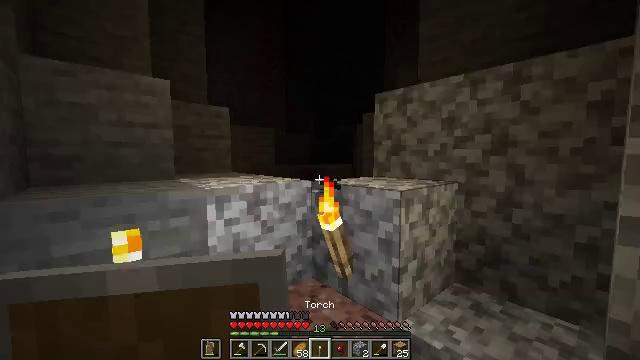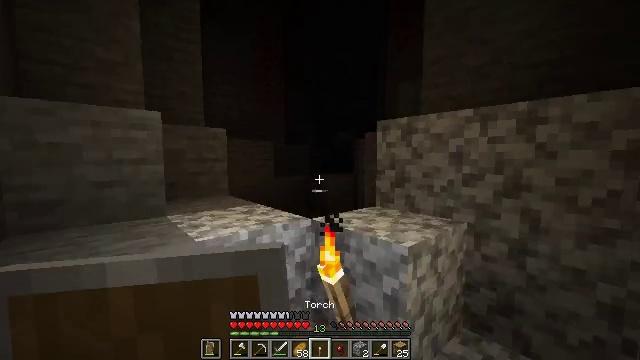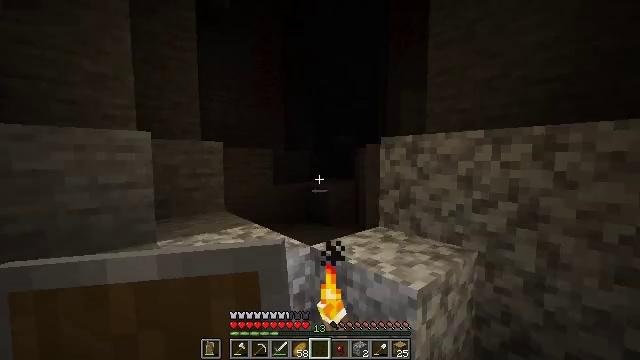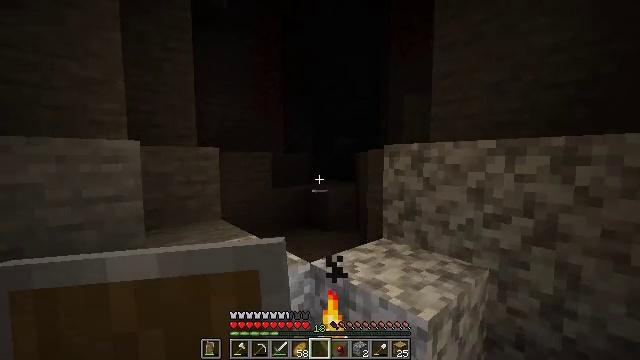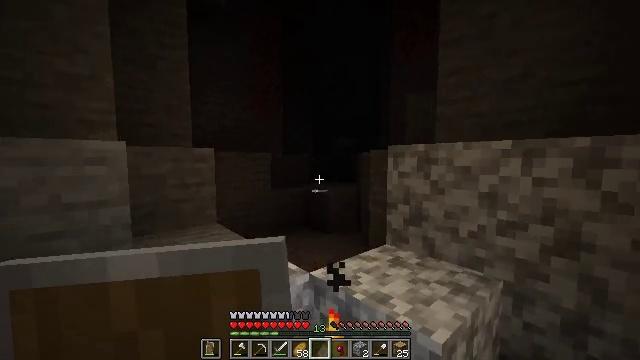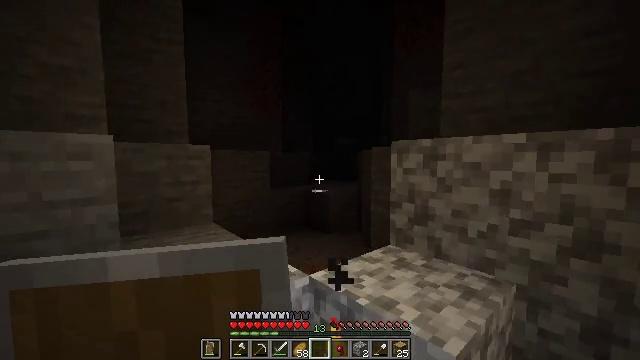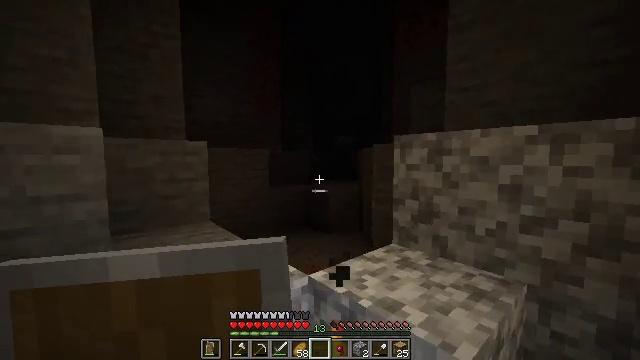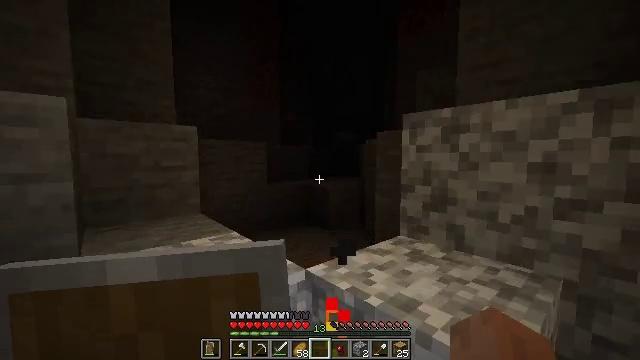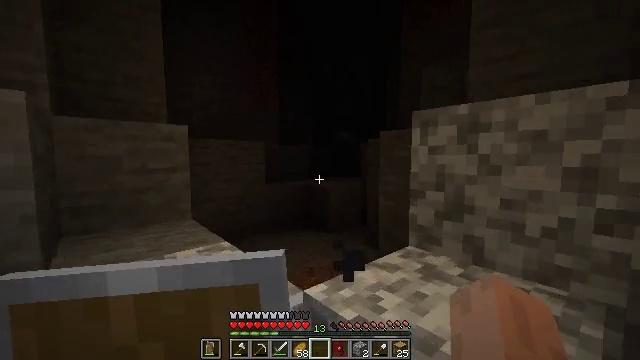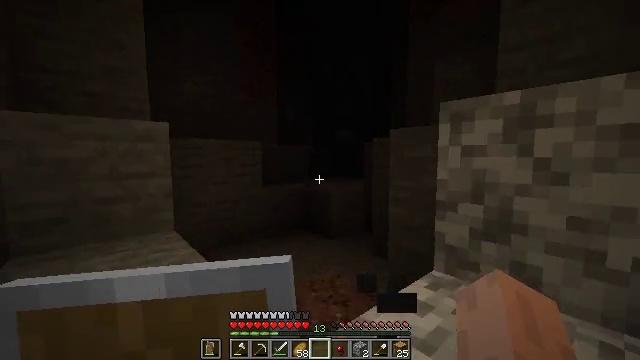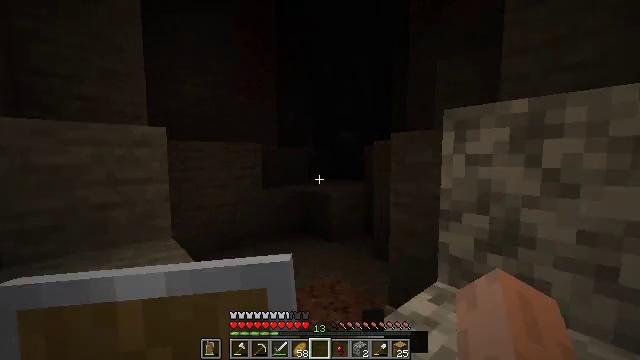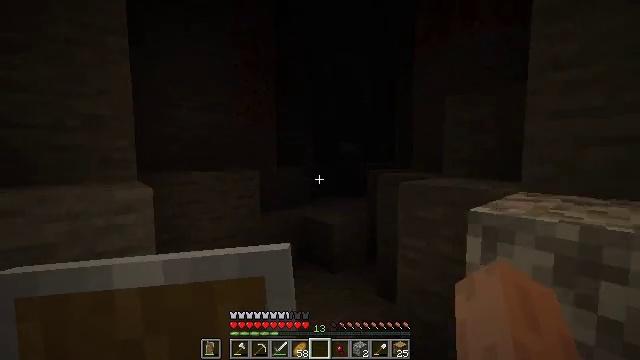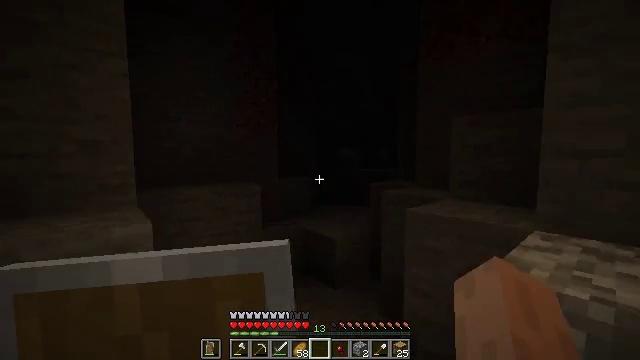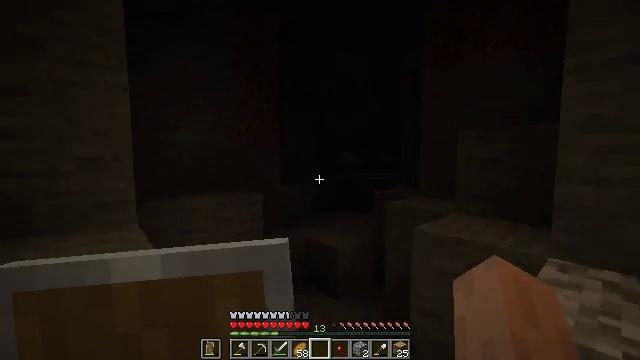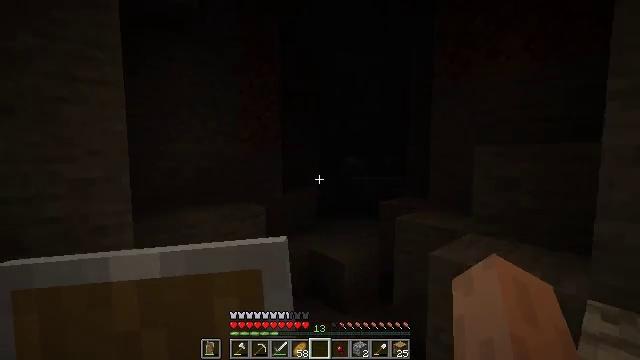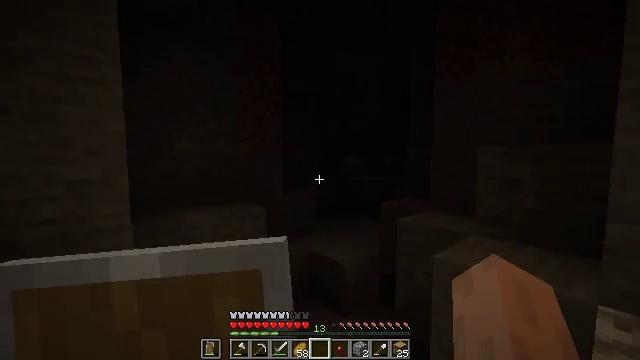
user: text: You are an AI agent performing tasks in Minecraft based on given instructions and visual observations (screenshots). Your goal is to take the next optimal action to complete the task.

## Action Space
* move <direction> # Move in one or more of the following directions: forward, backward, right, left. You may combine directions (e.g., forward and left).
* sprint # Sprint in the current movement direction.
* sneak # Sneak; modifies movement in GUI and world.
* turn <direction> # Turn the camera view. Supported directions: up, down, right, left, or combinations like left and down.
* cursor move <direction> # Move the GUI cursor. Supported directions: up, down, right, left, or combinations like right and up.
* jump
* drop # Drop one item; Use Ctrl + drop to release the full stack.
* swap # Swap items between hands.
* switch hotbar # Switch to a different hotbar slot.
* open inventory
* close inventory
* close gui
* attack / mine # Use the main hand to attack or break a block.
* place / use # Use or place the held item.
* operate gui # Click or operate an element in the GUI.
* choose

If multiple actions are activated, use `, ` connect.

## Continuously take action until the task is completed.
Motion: motion action
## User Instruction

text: Mine the wall torch to remove it.
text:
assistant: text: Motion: move forward, jump
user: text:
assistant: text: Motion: move forward, jump
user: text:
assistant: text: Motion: move forward
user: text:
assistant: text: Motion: move forward
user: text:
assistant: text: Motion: move forward
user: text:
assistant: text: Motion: move forward
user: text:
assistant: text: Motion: move forward
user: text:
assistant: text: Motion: move forward
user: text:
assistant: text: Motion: move forward
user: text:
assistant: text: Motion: move forward, jump
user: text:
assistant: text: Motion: move forward, jump
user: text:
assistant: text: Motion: move forward, jump
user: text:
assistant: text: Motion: move forward, jump
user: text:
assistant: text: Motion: move forward, jump
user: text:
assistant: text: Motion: move forward
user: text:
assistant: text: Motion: move forward
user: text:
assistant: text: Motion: no_op
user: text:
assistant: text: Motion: no_op
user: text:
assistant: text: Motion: no_op
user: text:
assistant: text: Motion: turn right and down
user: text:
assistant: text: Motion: turn right and down
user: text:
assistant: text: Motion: turn right and down
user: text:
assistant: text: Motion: turn right and down
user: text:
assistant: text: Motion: turn right and down
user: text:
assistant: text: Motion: turn right and down
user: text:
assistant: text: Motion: turn right and down
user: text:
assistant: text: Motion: move right, turn right
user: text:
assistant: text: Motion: move right
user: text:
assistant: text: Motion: move right
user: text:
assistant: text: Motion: move right